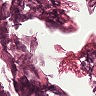
Metastatic tissue present: no